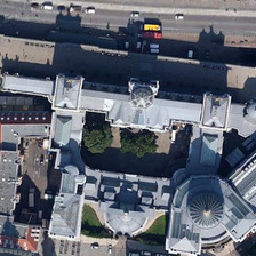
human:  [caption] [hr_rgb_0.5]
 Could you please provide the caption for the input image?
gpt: There are many green trees next to the church.

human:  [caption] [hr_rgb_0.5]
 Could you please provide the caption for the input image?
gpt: There are churches next to many green plants.

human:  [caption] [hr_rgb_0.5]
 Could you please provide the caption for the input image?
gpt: Many green plants with churches in it.

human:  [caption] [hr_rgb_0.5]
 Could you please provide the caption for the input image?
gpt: many green plants with the church next to it.

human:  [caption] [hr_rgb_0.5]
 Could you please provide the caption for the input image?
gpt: Lots of green plants with church on the side.